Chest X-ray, AP view. Patient: 61 years old, sex F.
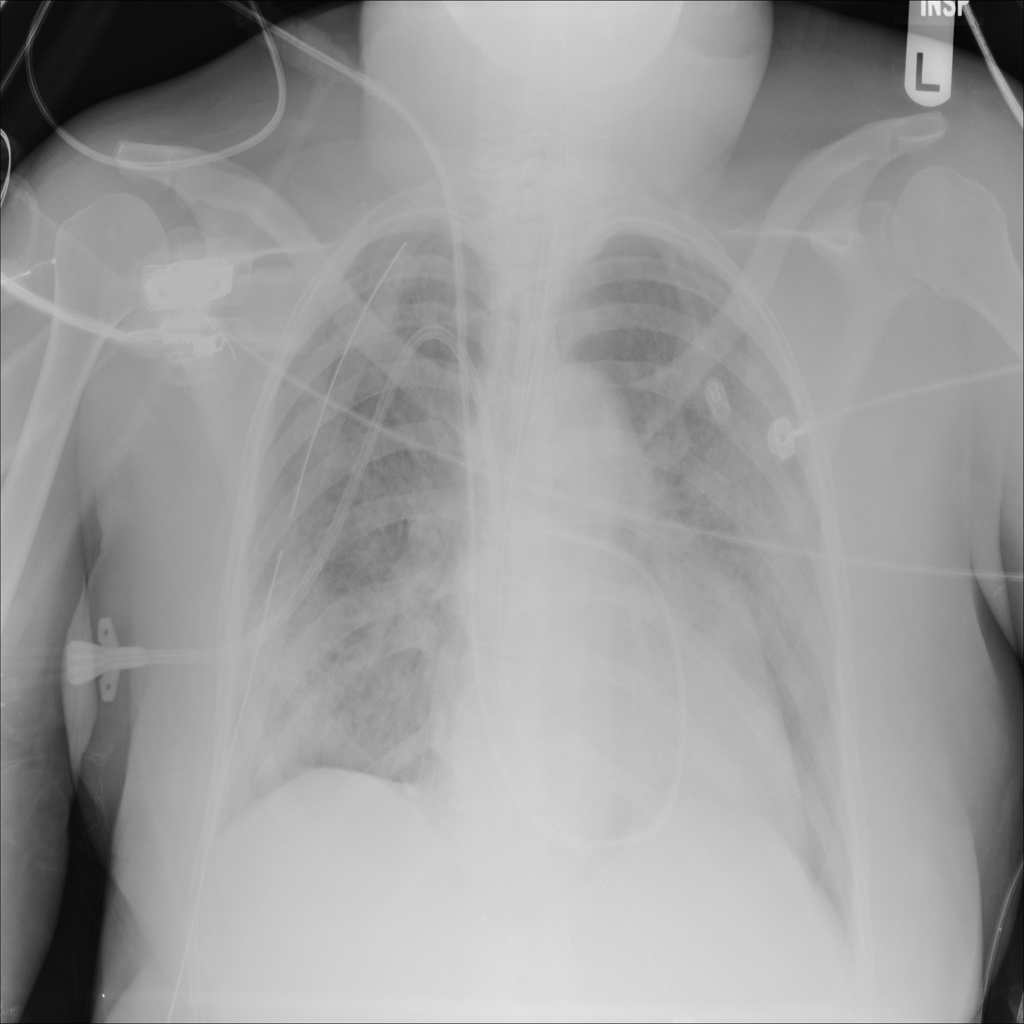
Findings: Consolidation